Field crop: maize
Growth stage: 1
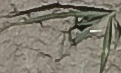
Species: sorghum